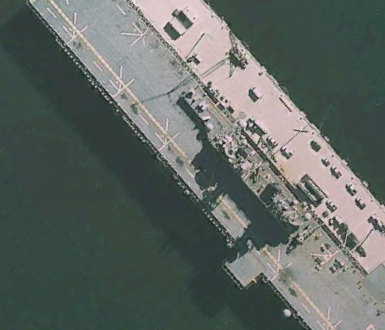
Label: assault